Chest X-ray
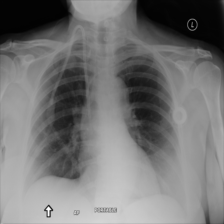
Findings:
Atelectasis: negative
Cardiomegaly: negative
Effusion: negative
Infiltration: negative
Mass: negative
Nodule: negative
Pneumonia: negative
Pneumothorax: negative
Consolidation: negative
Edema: negative
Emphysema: negative
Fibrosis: negative
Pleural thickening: negative
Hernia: negative